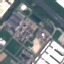
Land use / land cover: Industrial